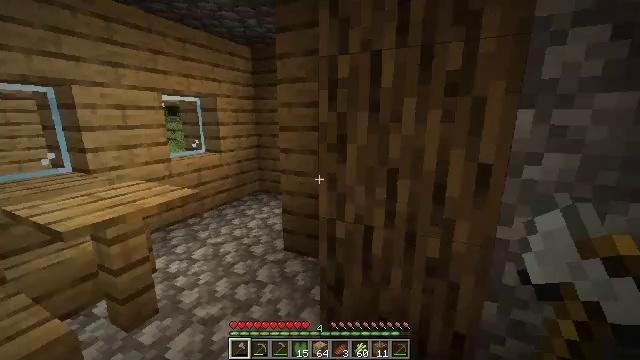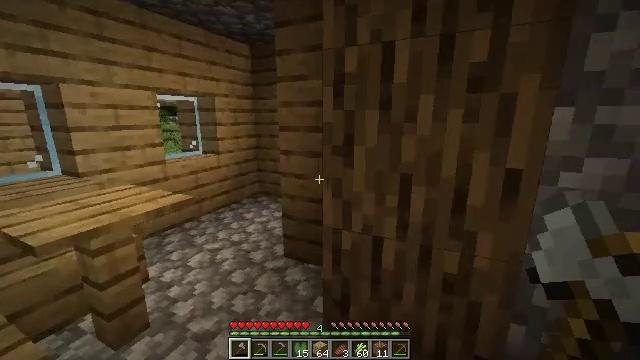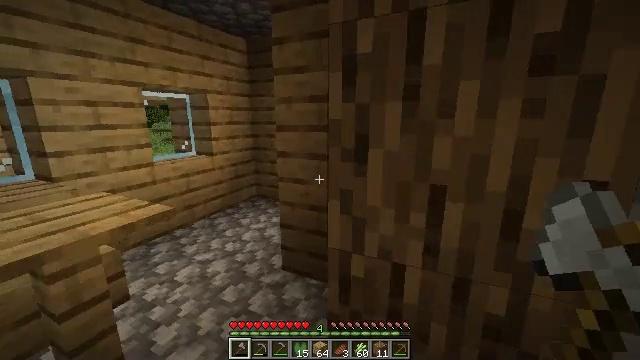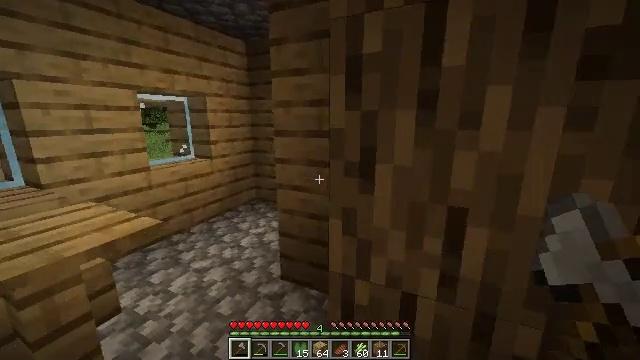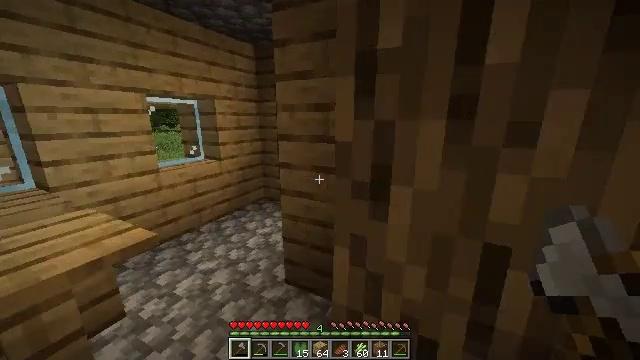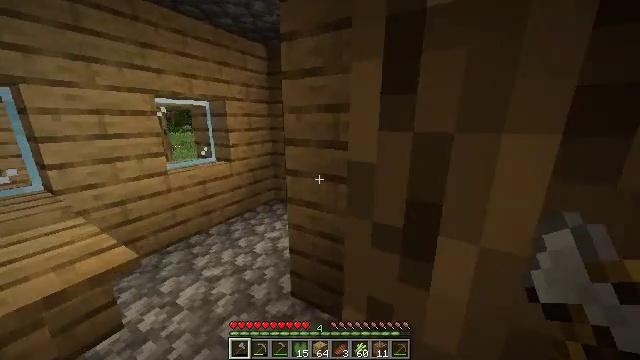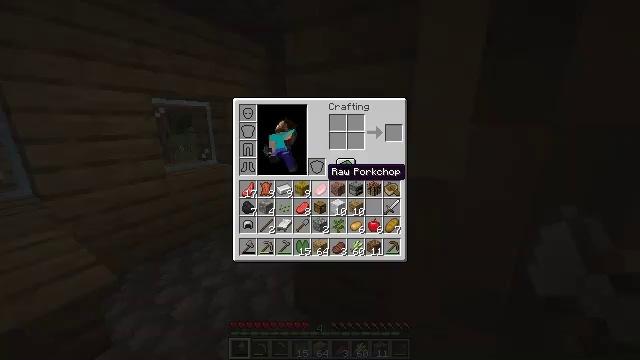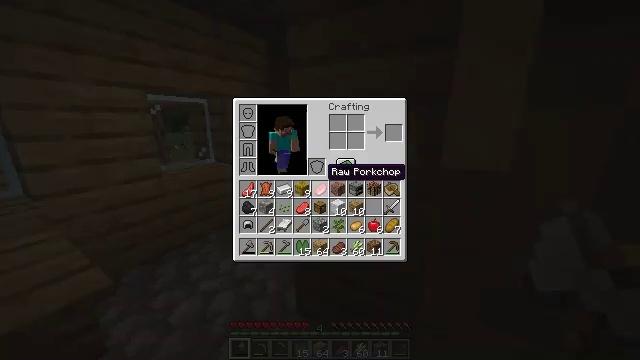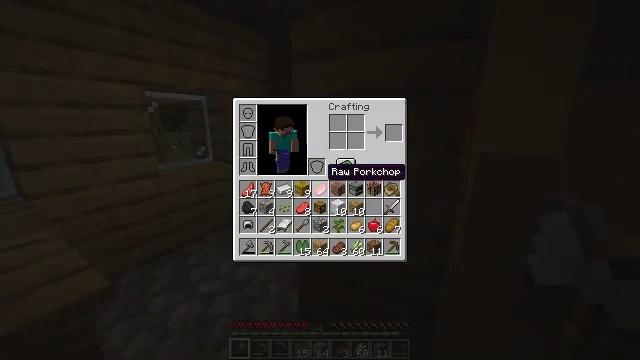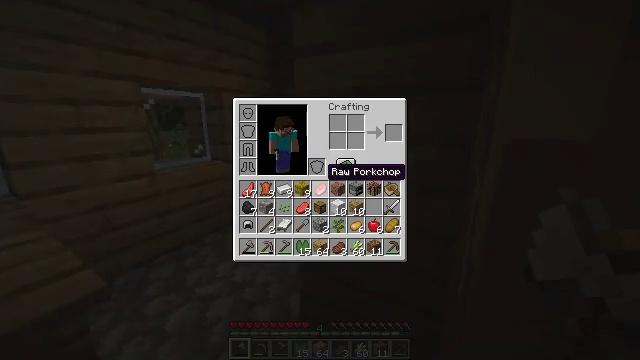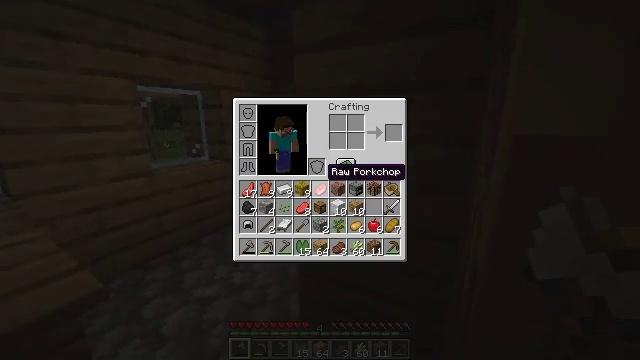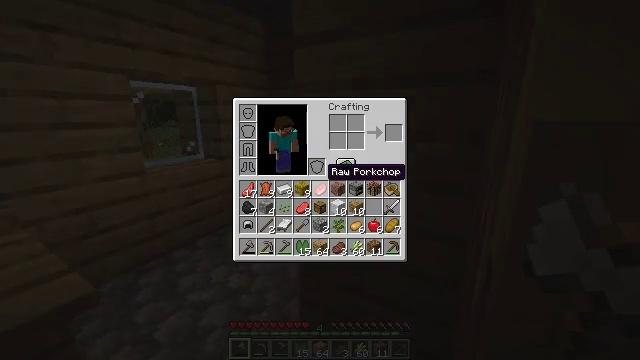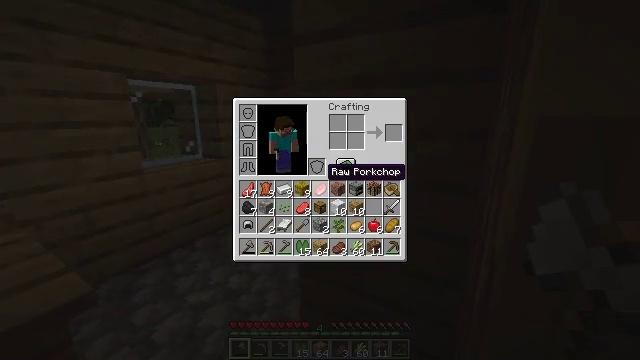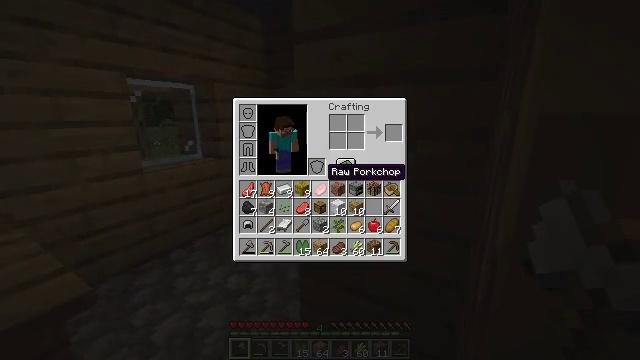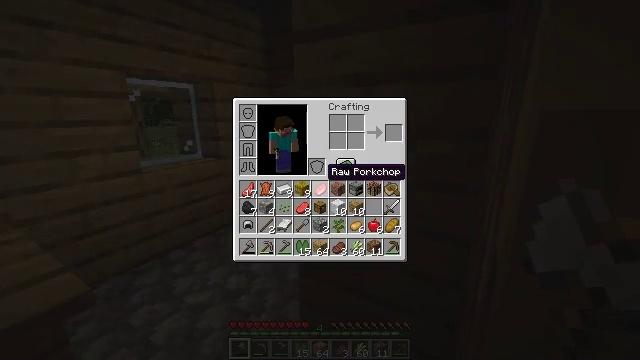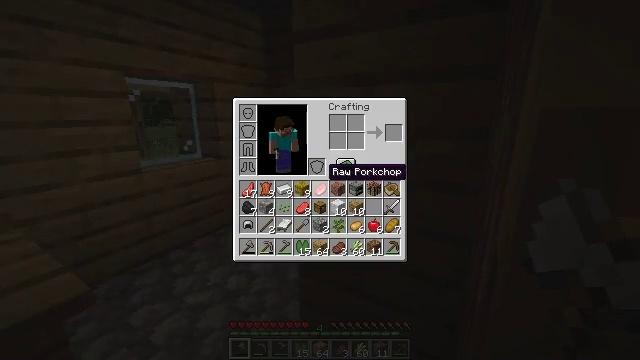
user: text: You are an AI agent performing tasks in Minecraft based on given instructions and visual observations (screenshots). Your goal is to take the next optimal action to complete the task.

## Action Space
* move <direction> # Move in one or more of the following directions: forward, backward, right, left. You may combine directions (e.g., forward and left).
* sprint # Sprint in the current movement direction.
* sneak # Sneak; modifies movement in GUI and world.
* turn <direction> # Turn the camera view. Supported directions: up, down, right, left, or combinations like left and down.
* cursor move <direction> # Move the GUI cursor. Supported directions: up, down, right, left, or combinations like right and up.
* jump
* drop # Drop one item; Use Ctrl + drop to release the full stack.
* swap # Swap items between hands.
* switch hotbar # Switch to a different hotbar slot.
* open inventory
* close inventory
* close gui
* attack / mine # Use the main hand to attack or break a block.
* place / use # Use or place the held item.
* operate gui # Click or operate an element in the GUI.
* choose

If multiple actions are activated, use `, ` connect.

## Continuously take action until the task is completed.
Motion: motion action
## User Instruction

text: Break the composter to recycle it.
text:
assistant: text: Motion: move forward
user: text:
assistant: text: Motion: move forward, sprint
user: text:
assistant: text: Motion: move forward, sprint
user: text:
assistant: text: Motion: move forward, sprint, turn left
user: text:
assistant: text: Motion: move forward, sprint, turn left
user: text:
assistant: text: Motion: move forward, sprint, open inventory
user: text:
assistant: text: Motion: open inventory
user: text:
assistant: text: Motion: open inventory
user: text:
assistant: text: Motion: open inventory
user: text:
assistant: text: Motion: no_op
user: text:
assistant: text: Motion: no_op
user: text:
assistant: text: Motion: no_op
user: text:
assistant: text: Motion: no_op
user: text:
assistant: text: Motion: no_op
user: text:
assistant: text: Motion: no_op
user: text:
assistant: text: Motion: cursor move right and down
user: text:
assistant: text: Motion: cursor move right and down
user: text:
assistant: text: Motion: cursor move down
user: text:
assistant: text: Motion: cursor move right
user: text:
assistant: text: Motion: no_op
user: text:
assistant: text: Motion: no_op
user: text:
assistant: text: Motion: no_op
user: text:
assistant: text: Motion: no_op
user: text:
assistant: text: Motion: cursor move up
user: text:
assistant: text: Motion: no_op
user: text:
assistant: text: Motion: no_op
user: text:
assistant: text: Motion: no_op
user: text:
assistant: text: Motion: no_op
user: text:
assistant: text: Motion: no_op
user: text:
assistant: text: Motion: no_op